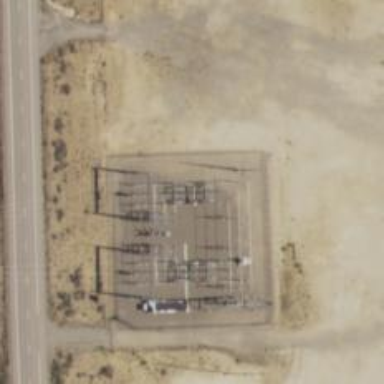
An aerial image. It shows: Switch for power supply.